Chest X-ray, AP view. Patient: 23 years old, sex F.
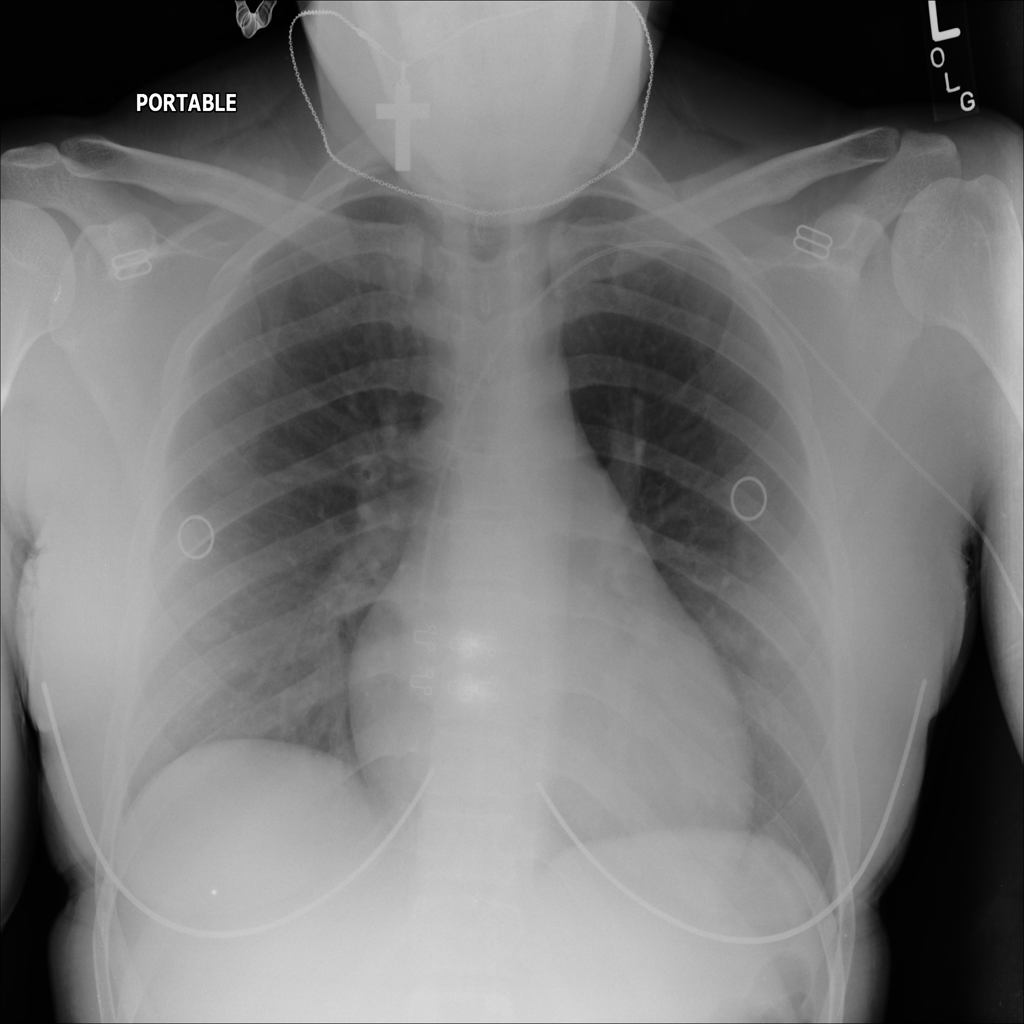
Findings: No Finding